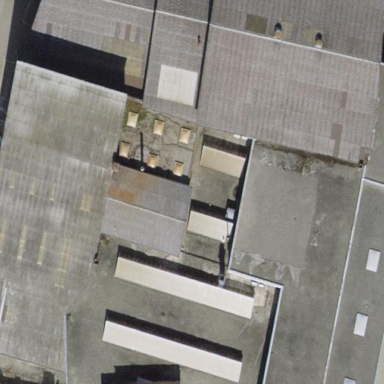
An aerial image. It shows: Industrial building.